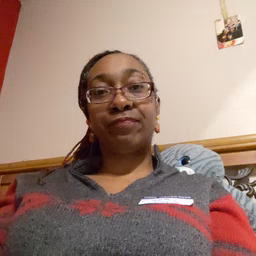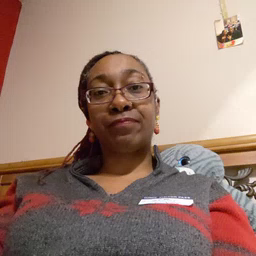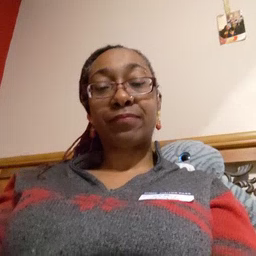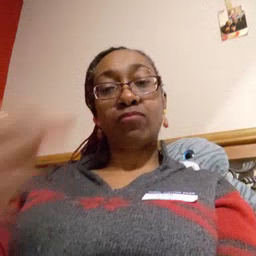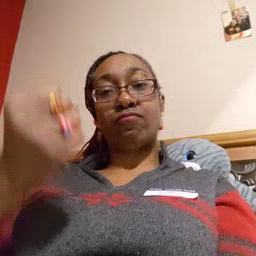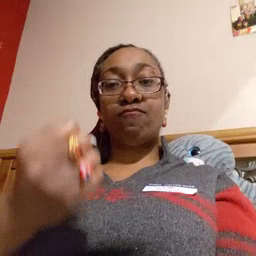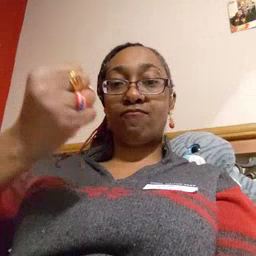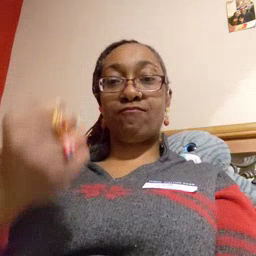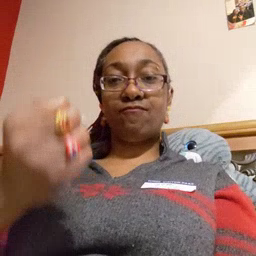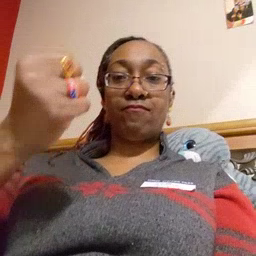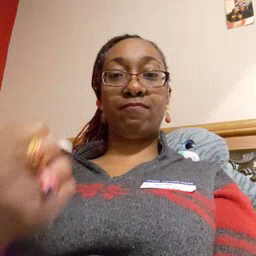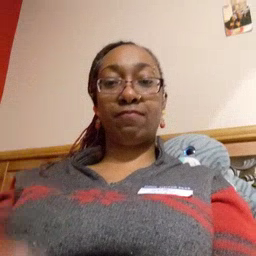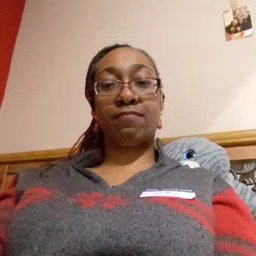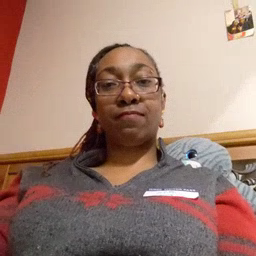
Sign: car